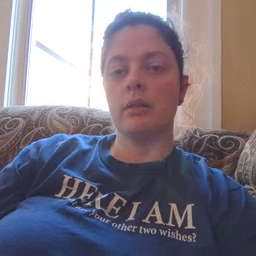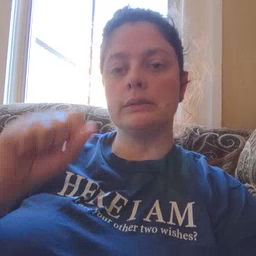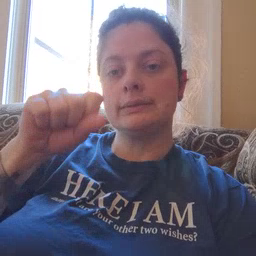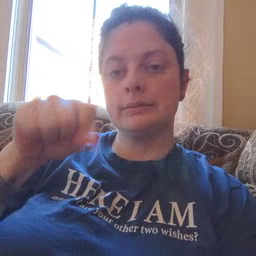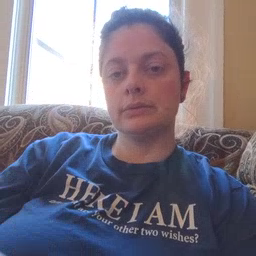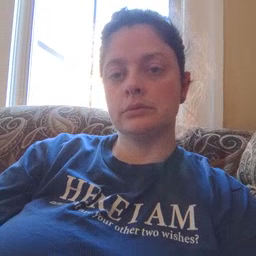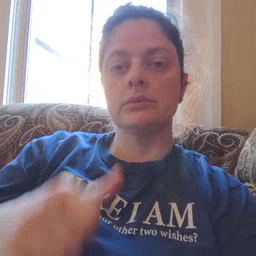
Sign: yes